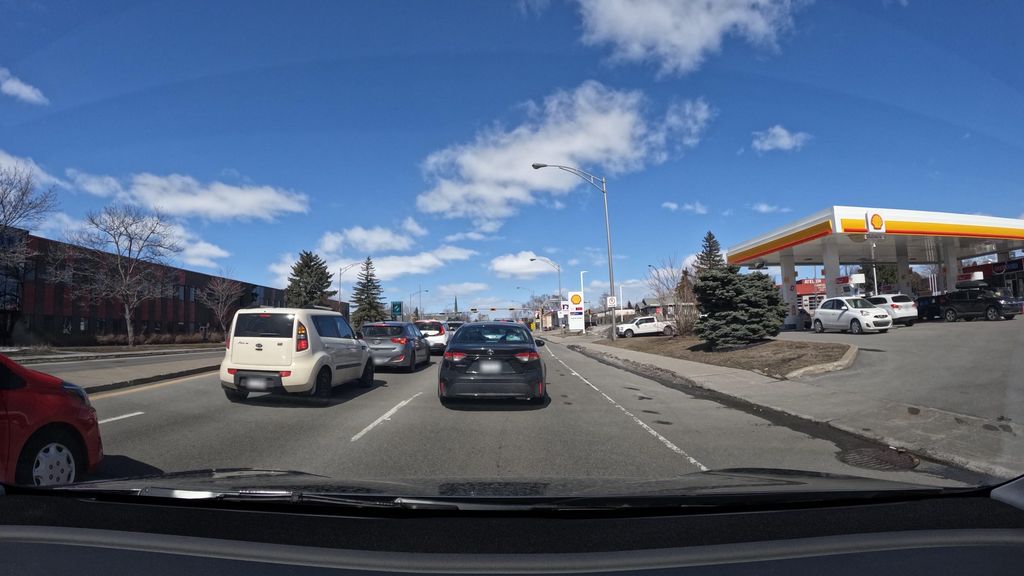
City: montreal